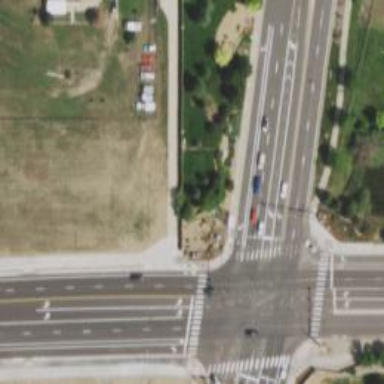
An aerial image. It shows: Controlled crossing on footway.